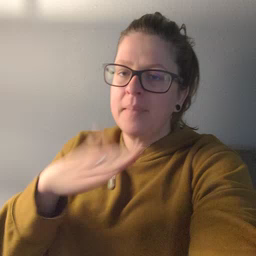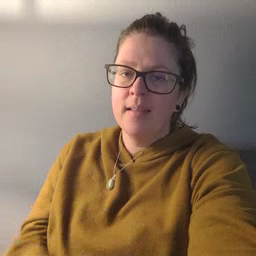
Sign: bad